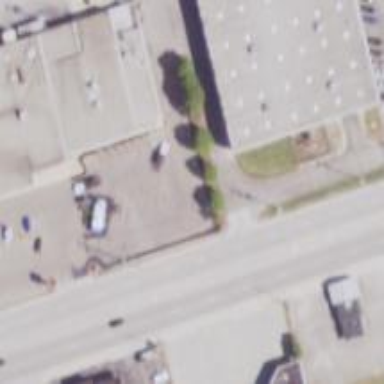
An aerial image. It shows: Alley classified as service road.